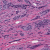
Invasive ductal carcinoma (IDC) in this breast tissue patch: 1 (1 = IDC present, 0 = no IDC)